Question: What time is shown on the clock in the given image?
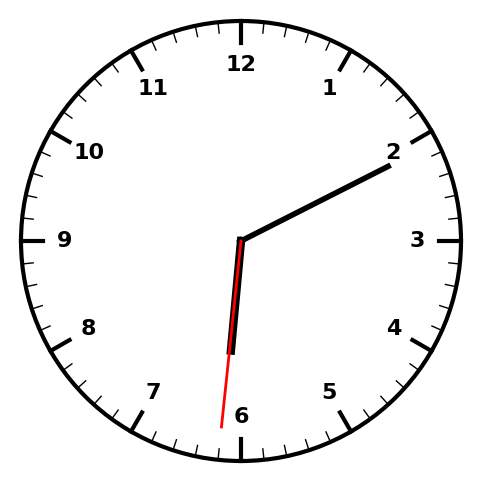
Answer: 06:10:31